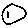
Label: circle